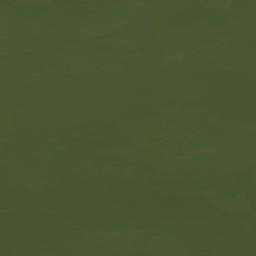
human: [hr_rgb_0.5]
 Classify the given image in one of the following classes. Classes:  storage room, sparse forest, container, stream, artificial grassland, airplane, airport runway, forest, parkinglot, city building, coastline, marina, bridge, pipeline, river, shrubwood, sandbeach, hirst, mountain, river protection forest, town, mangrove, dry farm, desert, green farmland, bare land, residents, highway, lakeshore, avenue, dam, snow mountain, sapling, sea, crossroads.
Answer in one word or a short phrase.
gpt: sea